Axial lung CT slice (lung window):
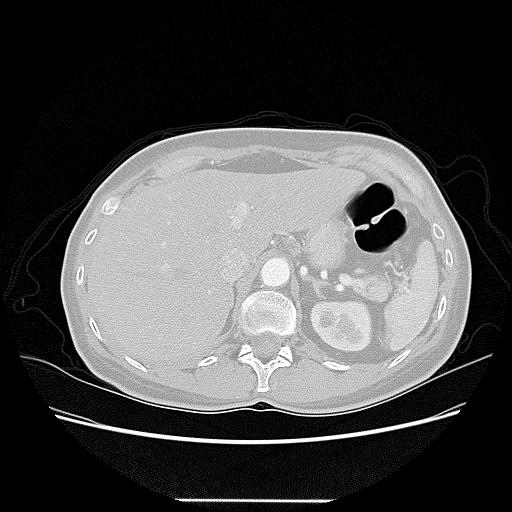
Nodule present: no